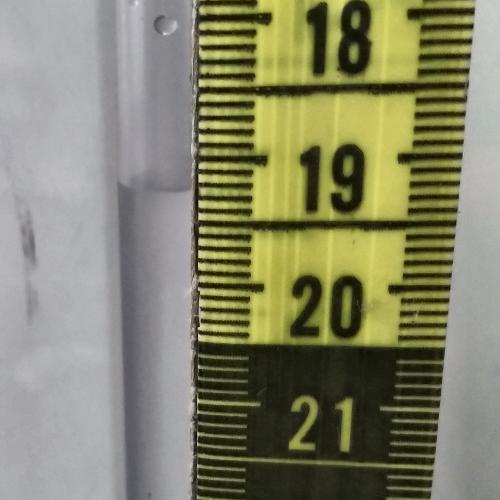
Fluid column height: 19.2 cm